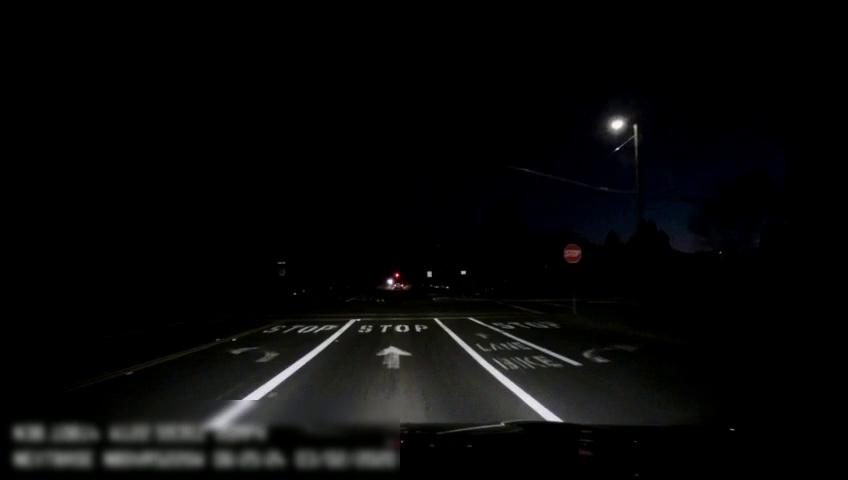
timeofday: Night
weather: Other
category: Drivable Space
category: Vehicles | SUV
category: Lanes | Current Lane
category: Lanes | Current Lane
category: Lanes | Alternate Lane
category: Lanes | Alternate Lane
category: Lanes | Alternate Lane
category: Lanes | Alternate Lane
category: Traffic | Signs